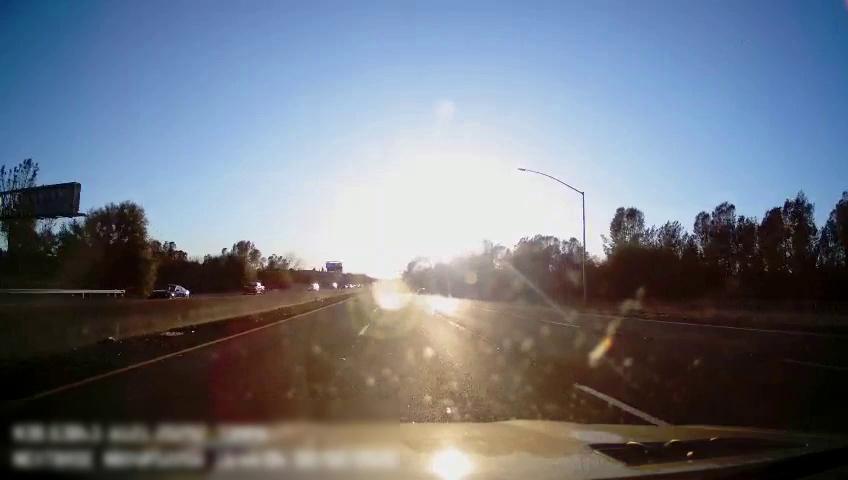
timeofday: Day
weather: Sunny
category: Drivable Space
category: Vehicles | Car
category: Vehicles | Truck
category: Vehicles | SUV
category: Lanes | Alternate Lane
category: Lanes | Alternate Lane
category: Lanes | Current Lane
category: Lanes | Current Lane
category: Lanes | Alternate Lane